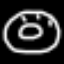
Label: donut